Question: I have a node for the pharmacies accounts and the children are the id of the pharmacies each child contain the name and the id of the pharmacy and some more info. Now I have the pharmacy name and want to get the pharmacy ID is there any function that can do this?

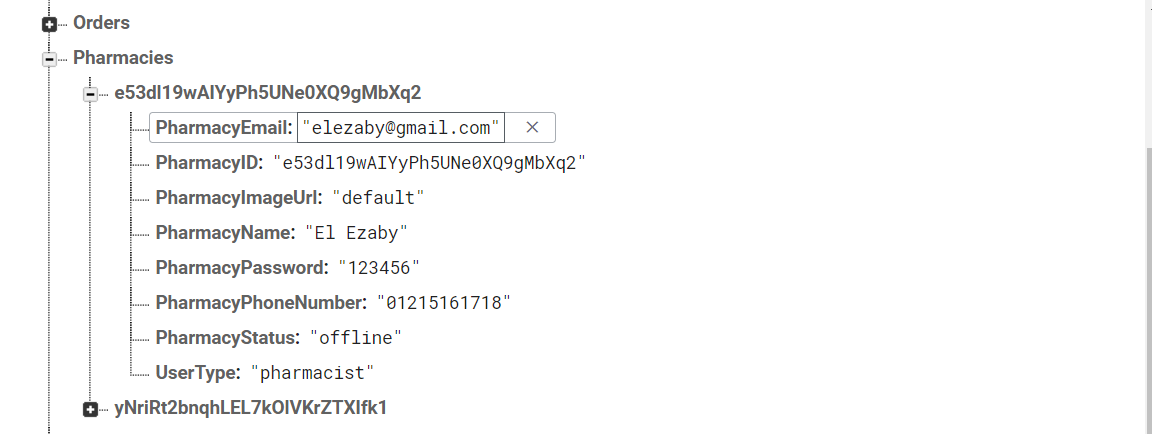
Answer: What you're looking for is a database query, which allows you to filter the results under a node based on a property value.
In this case that'd be something like this:
'''
DatabaseReference ref = FirebaseDatabase.getInstance().getReference("Pharmacies");
Query query = ref.orderByChild("PharmacyName").equalTo("El Ezaby");
query.get().addOnCompleteListener(new OnCompleteListener<DataSnapshot>() {
@Override
public void onComplete(@NonNull Task<DataSnapshot> task) {
if (!task.isSuccessful()) {
Log.e("firebase", "Error getting data", task.getException());
}
else {
DataSnapshot result = task.getResult();
for (DataSnapshot snapshot: result.getChildren()) {
Log.i("firebase", snapshot.child("PharmacyID").getValue(String.class));
}
}
}
});
'''
The loop over 'result.getChildren()' is needed since a query can have multiple results. Even though it may have only one result here, you'll still need the loop.